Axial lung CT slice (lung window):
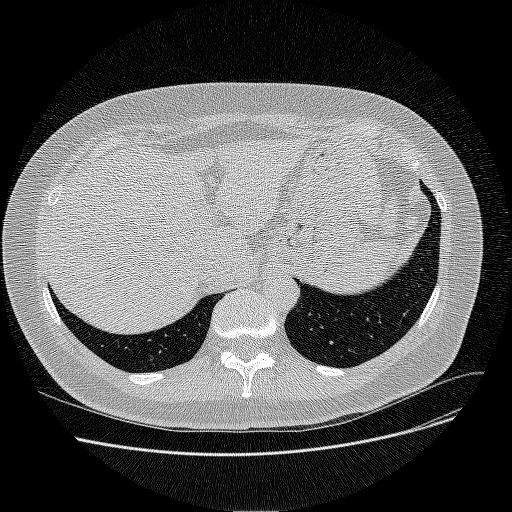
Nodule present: no